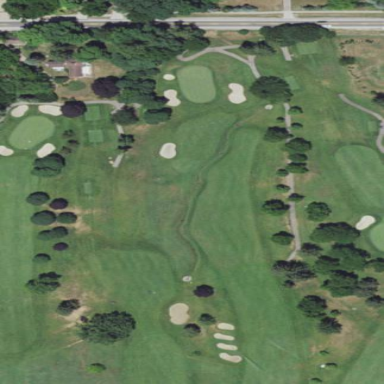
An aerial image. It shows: Scenic golf fairway.